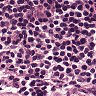
Metastatic tissue present: no